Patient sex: M
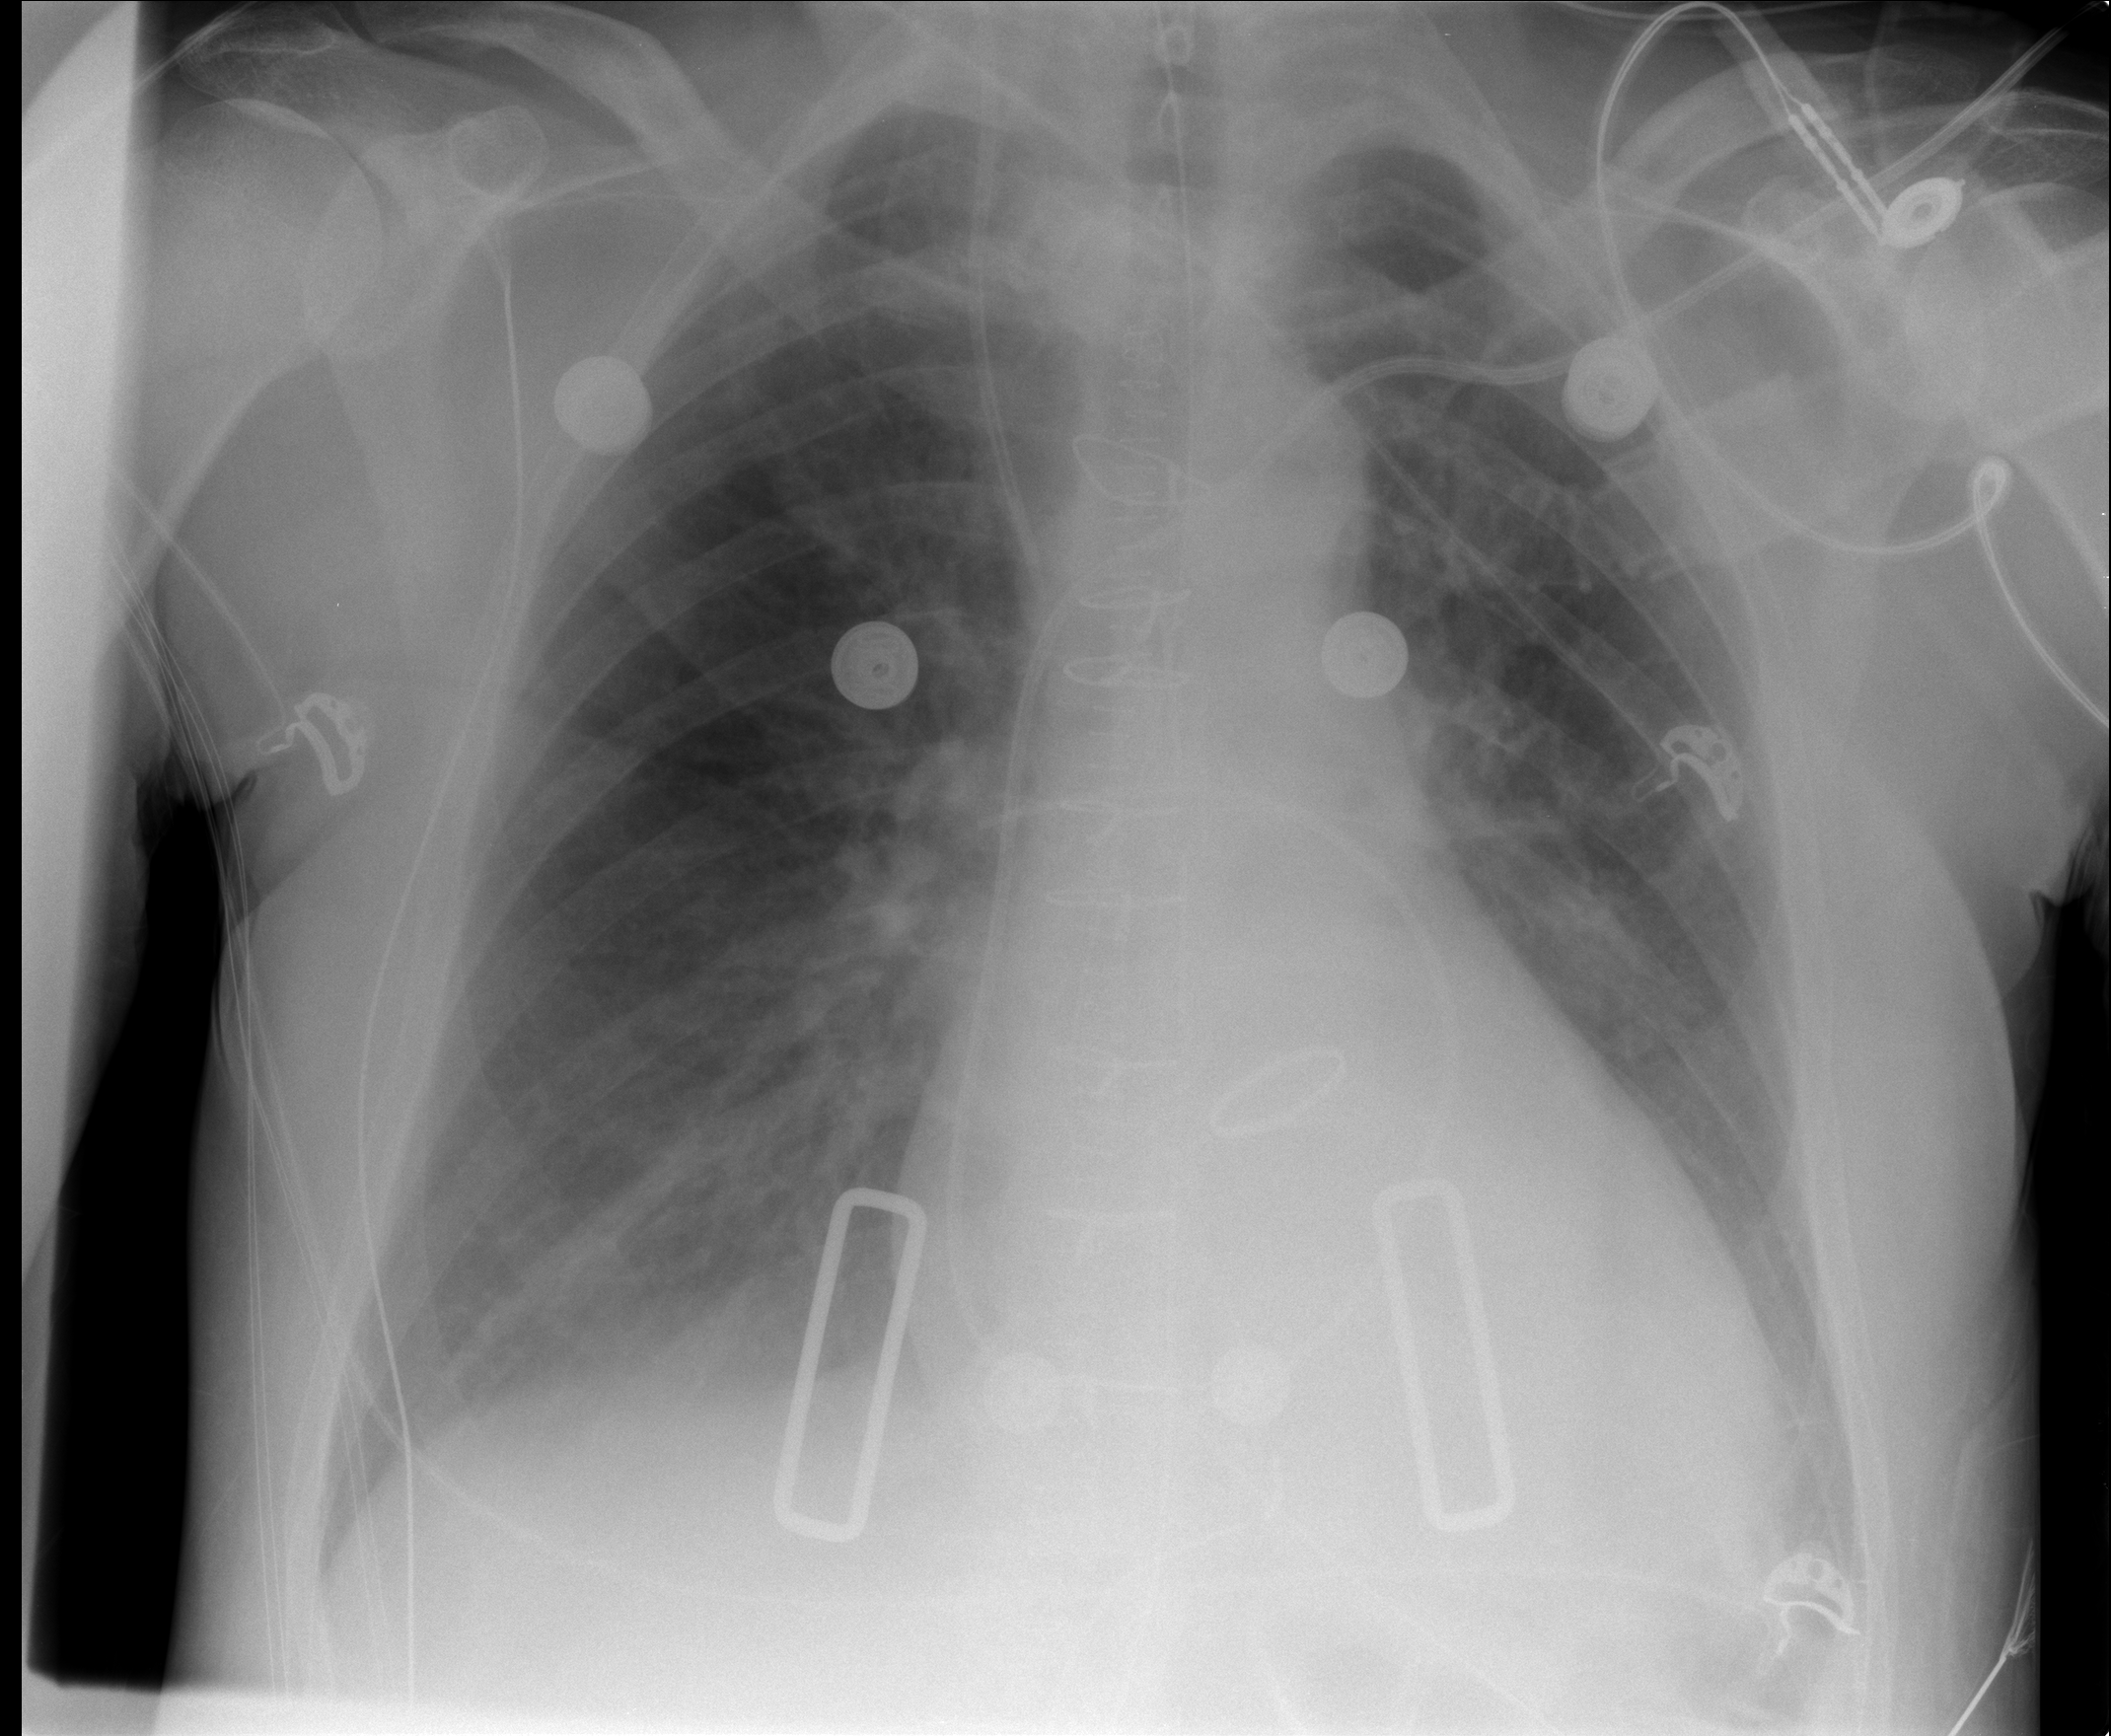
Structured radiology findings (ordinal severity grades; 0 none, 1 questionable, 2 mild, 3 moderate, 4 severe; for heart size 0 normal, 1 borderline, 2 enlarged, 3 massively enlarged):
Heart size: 1
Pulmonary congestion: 1
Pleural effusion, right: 0
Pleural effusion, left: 2
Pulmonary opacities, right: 0
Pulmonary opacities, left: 0
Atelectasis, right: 1
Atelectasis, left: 2